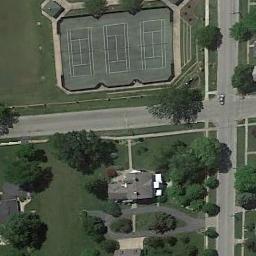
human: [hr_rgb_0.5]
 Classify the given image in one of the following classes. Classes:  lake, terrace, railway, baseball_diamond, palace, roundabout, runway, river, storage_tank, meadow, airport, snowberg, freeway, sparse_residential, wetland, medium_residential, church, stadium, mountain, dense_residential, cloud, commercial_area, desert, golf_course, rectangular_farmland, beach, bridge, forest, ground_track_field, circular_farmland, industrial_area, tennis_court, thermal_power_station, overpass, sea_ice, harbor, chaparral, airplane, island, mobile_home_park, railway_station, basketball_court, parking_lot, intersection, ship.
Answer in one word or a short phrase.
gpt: tennis_court